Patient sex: F
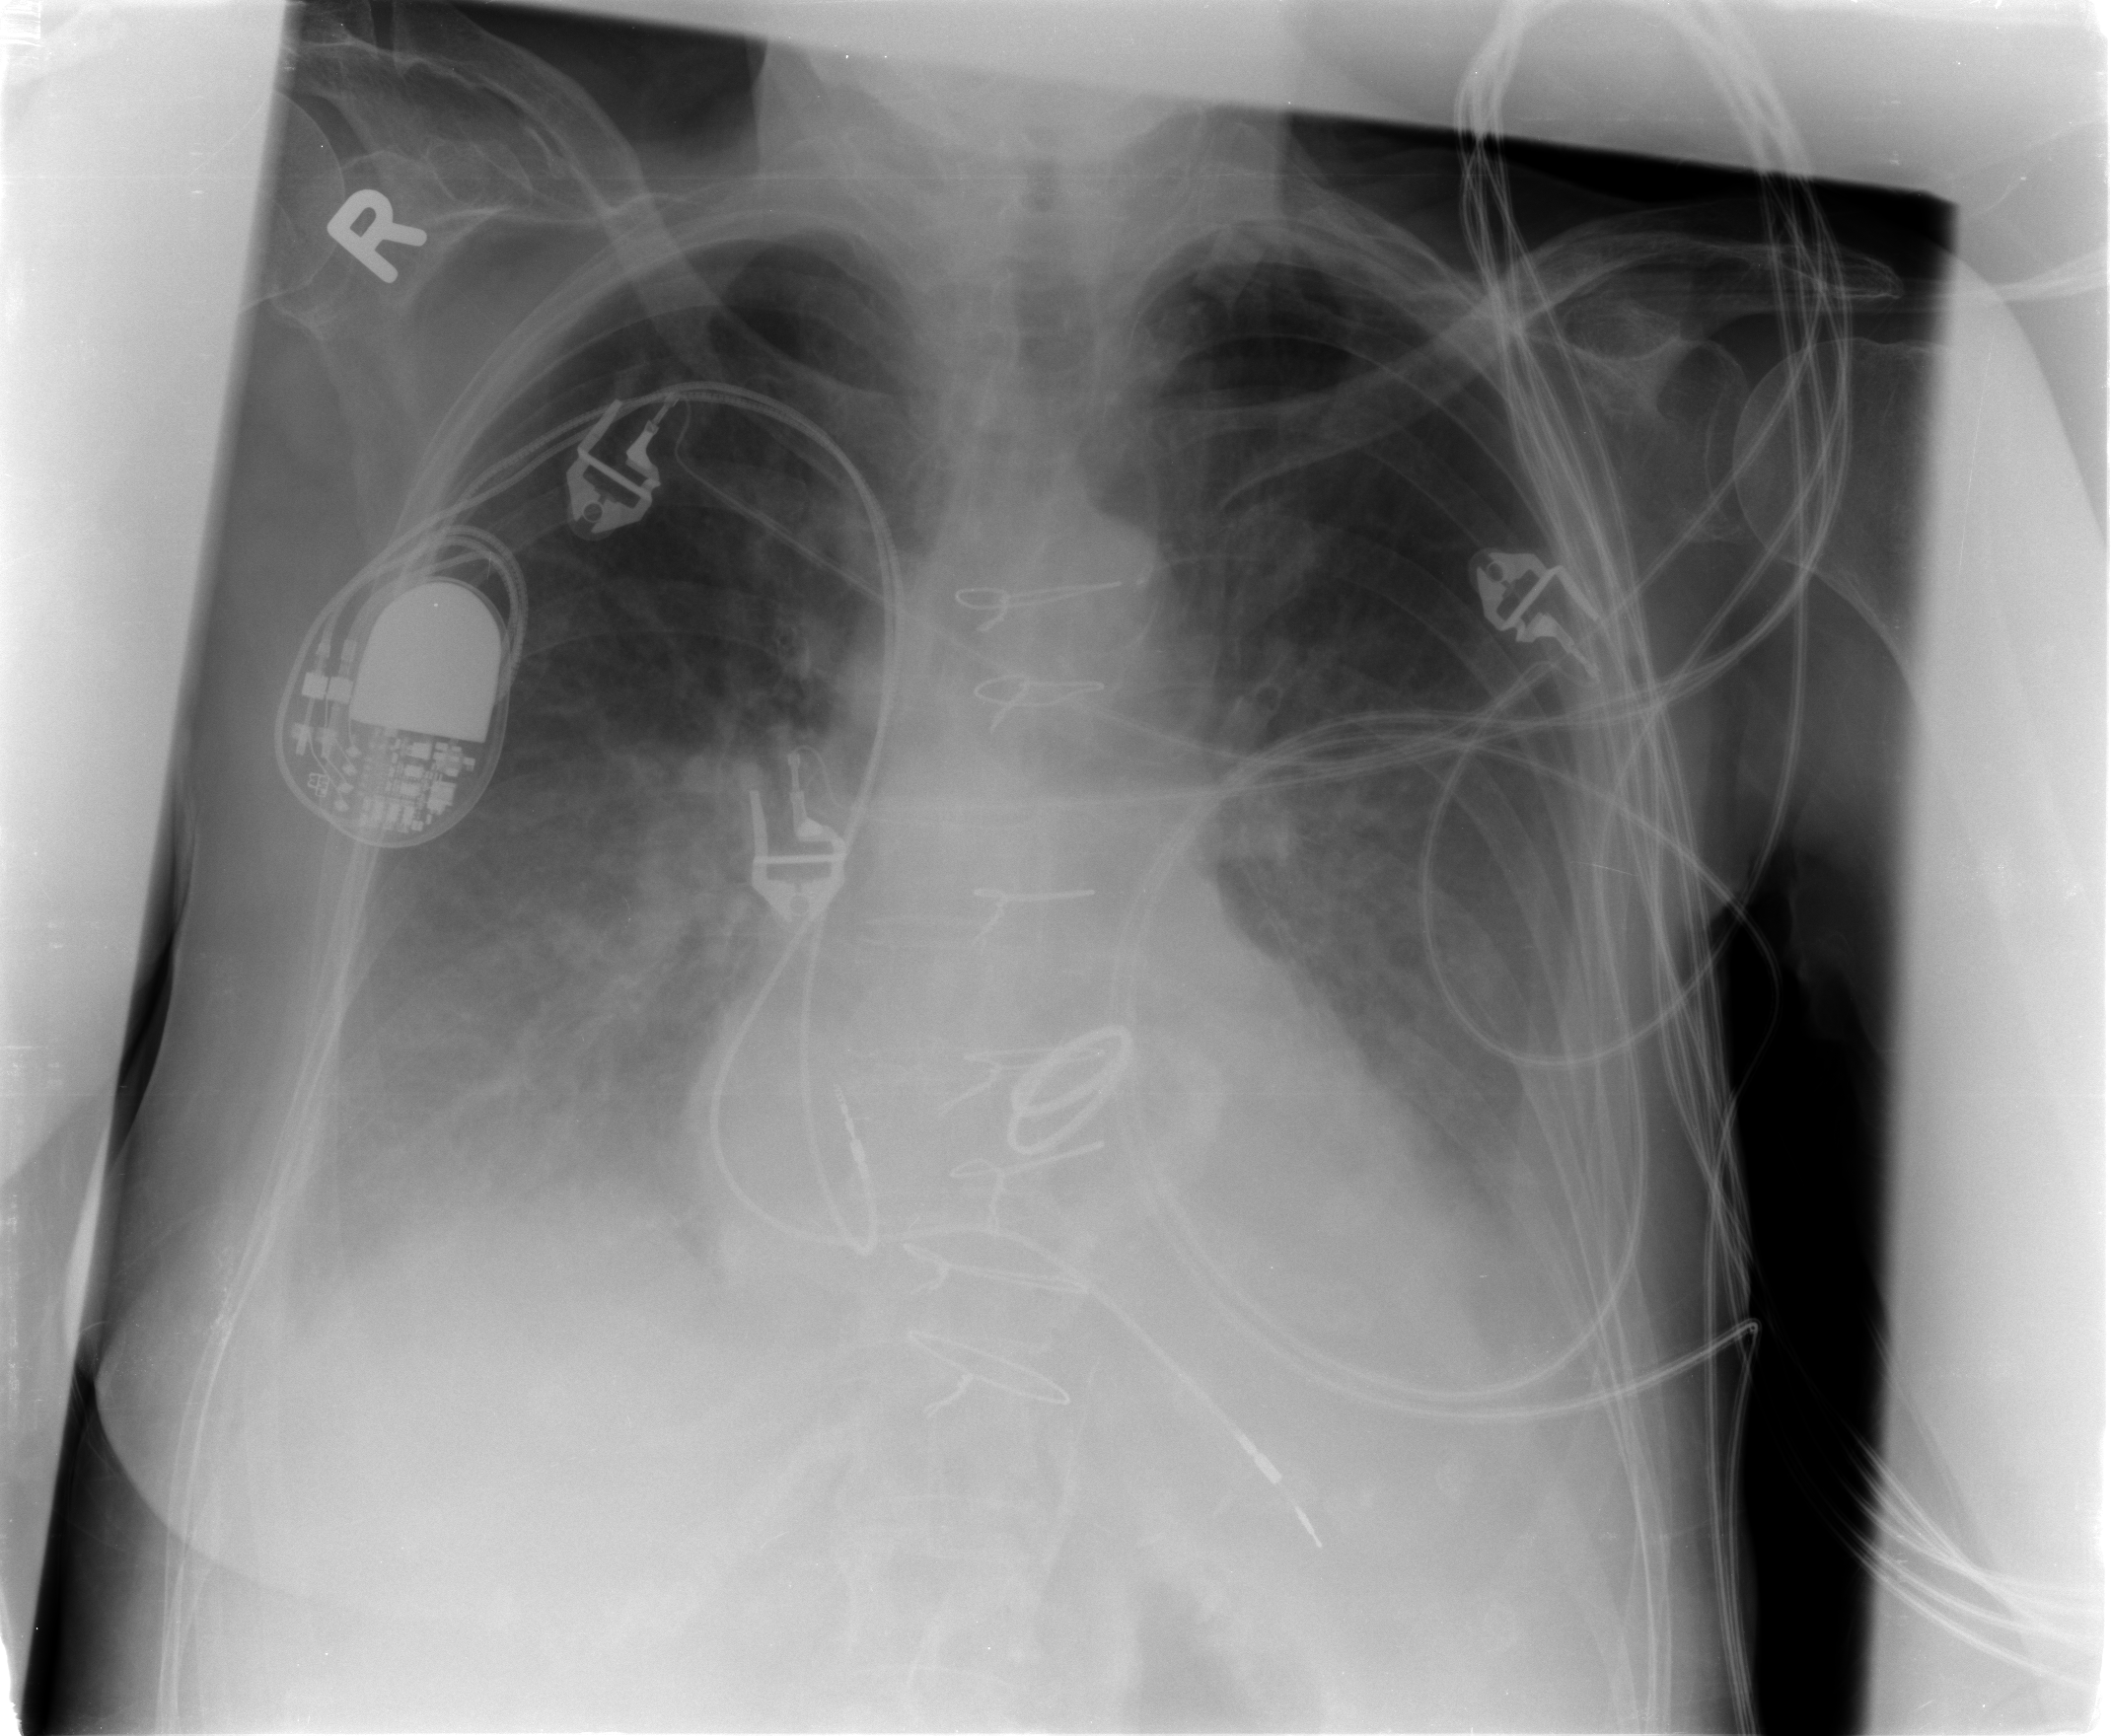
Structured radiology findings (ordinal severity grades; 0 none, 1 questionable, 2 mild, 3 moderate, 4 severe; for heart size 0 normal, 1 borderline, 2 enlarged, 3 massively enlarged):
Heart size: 2
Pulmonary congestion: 2
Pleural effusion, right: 3
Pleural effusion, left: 3
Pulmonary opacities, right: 2
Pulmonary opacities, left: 0
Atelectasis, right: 2
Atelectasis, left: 2